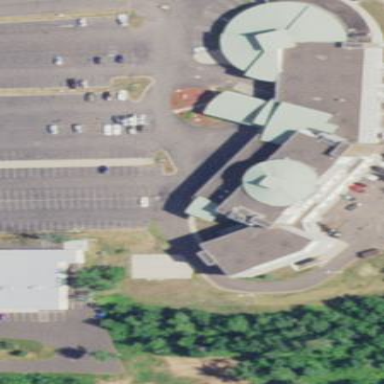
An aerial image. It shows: Building that serves as casino.